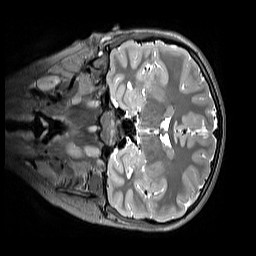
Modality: T2w
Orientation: coronal
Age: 11
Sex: female
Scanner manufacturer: siemens
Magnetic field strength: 3 T
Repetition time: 3.2 s
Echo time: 0.408 s